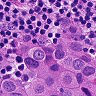
Metastatic tissue present: yes